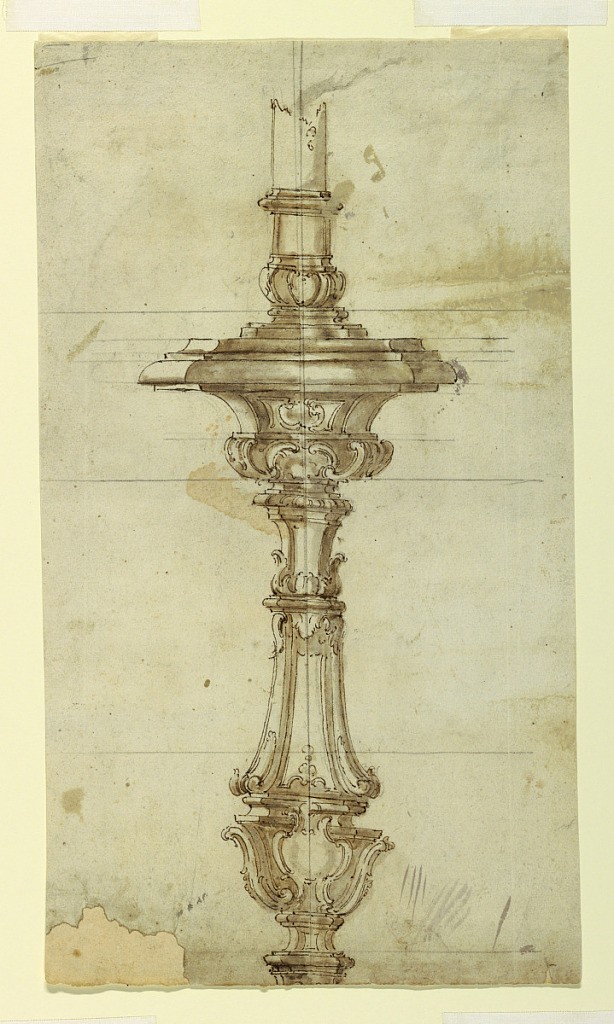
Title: Design for a Silver Candl
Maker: Giuseppe Gagliardi, Italian, 1697 – 1749
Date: ca. 1725
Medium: Pen and brown ink, brown wash, black chalk Support: white laid paper
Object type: Drawing
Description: Vertical rectangle; with a burned candle (RB ' 45)???